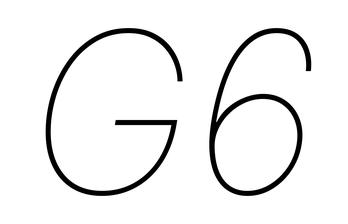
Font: Inter-Italic_Thin_Italic